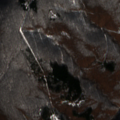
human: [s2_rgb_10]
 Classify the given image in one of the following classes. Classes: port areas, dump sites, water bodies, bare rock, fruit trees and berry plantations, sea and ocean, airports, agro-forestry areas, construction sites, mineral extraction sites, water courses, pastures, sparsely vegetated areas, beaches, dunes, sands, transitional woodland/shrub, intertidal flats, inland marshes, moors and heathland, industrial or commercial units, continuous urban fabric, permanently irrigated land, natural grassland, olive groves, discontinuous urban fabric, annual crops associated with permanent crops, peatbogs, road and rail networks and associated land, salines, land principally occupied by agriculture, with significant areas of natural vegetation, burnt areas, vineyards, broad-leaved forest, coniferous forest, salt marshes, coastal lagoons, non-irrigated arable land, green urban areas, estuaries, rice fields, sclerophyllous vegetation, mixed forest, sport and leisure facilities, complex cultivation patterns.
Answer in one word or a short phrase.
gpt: broad-leaved forest, mixed forest